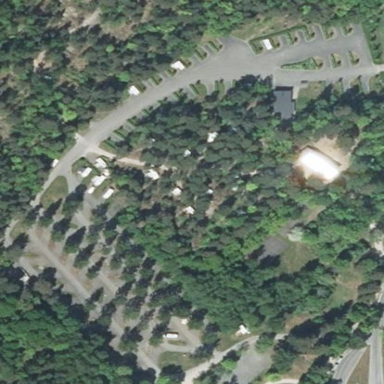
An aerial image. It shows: Caravan site for tourism.